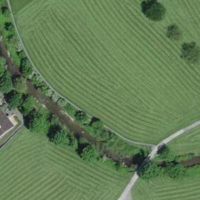
EUNIS habitat code: 24
Species observed at this site:
Geum rivale